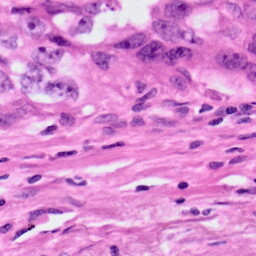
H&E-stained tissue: Lung